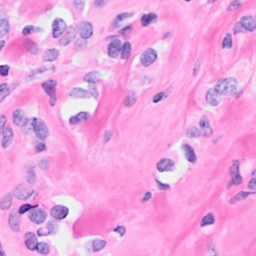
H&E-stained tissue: Breast